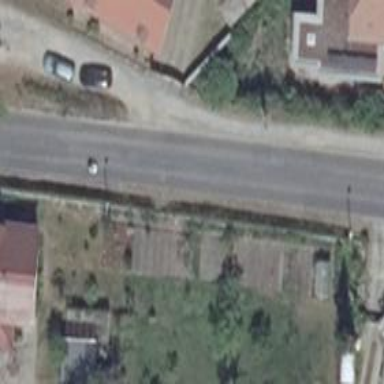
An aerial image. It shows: Secondary road with asphalt surface.